Field crop: maize
Growth stage: 2
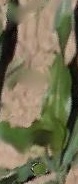
Species: maize